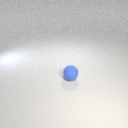
small blue rubber sphere